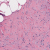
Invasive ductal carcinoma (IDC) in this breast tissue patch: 0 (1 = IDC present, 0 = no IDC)